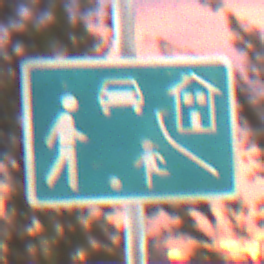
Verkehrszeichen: BeginnVerkehrsberuhigterBereich
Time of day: SunriseSunset
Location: Outdoor (Urban)
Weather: PartlyCloudy
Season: NotSpecified
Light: Artificial